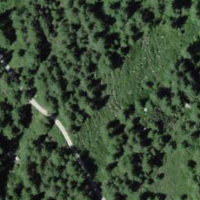
EUNIS habitat code: 41
Species observed at this site:
Rhododendron ferrugineum